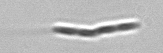
Label: Pseudo-nitzschia